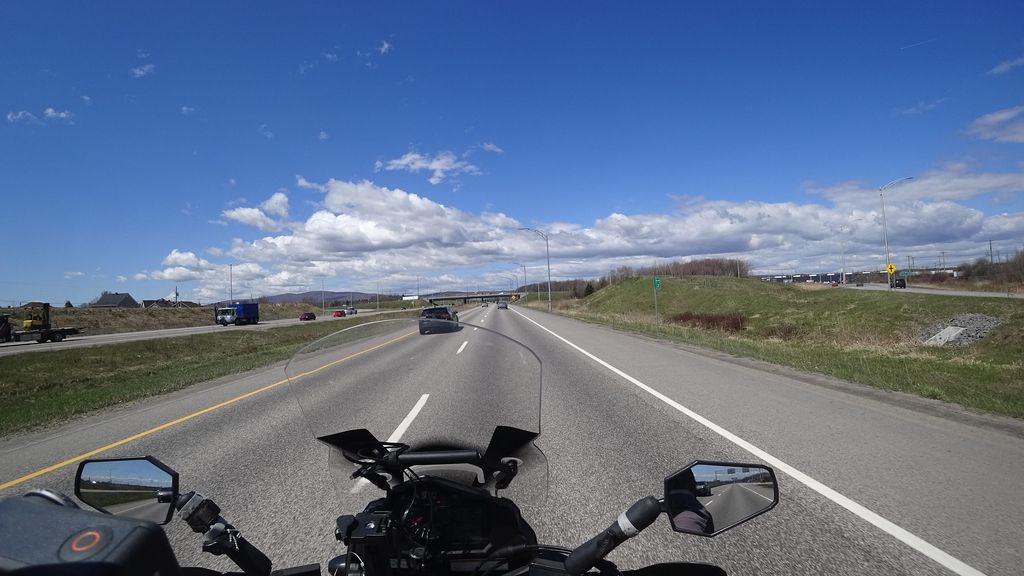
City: quebec_city